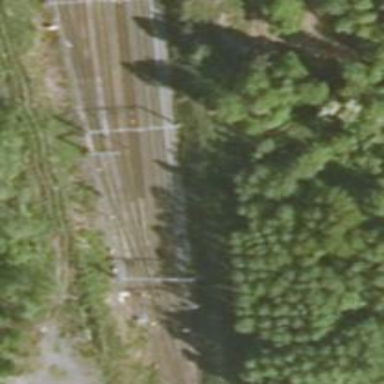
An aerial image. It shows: Rail siding with electrified contact lines.